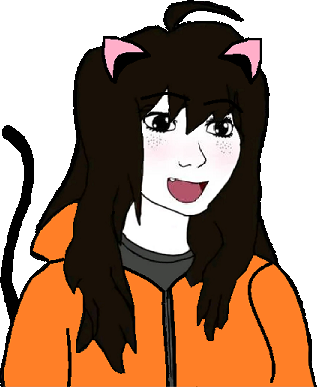
Label: 5_Doomer_Girl